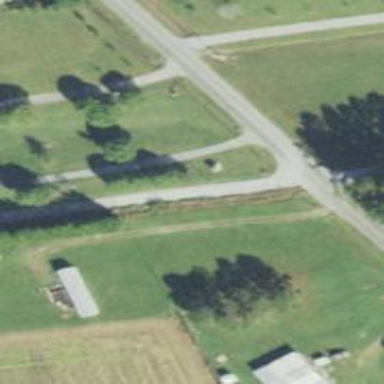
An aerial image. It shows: Driveway leading to service road.